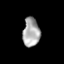
Tissue: skin
Cell type: Myeloid cells
Senescence score: 0.6762
Nuclear area (px): 478
Mean DAPI intensity: 169.996